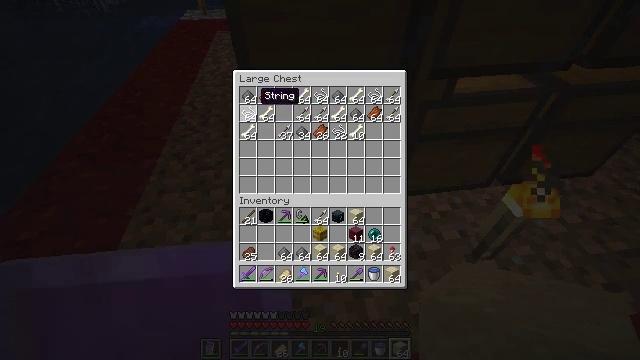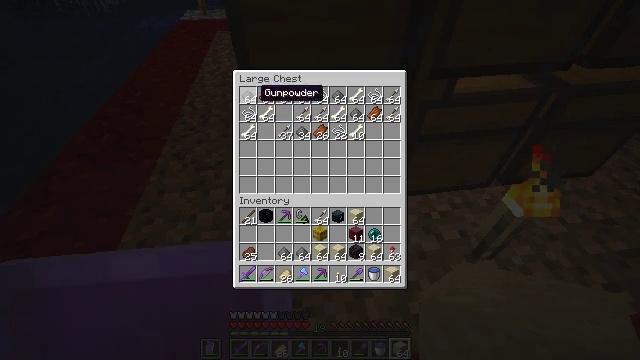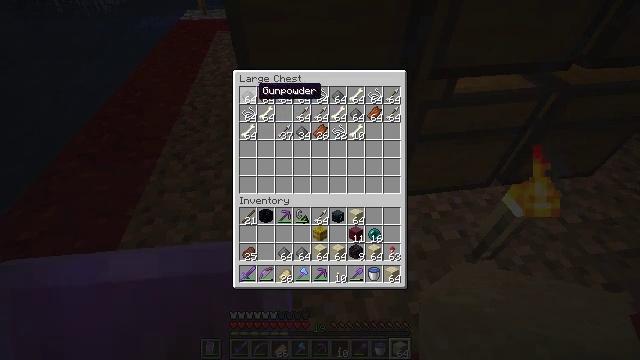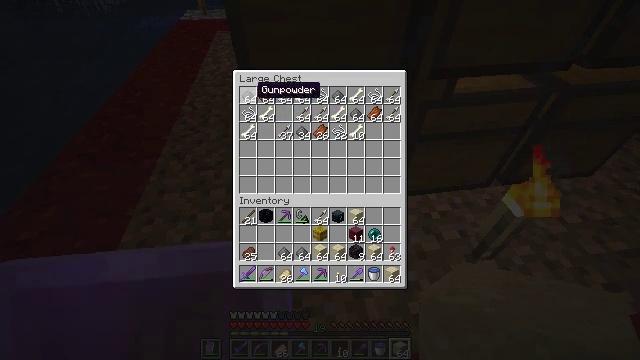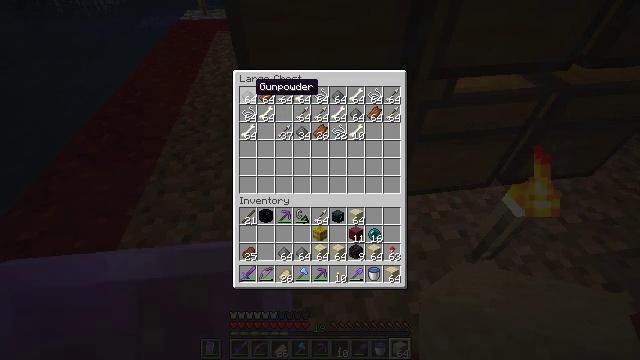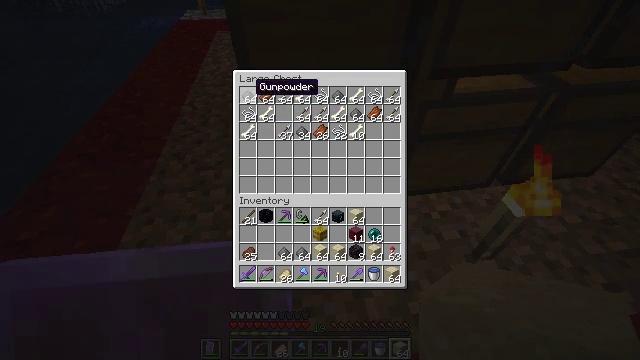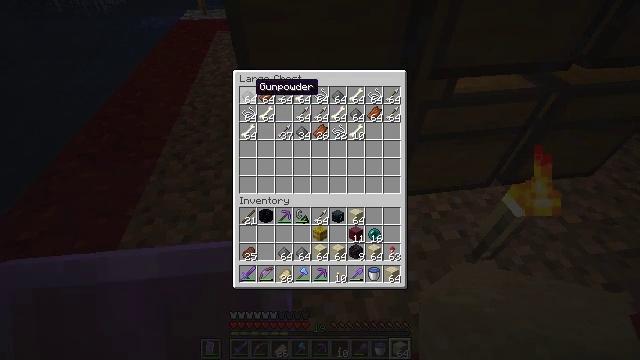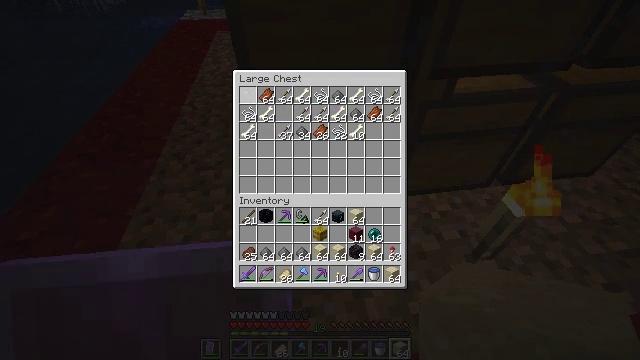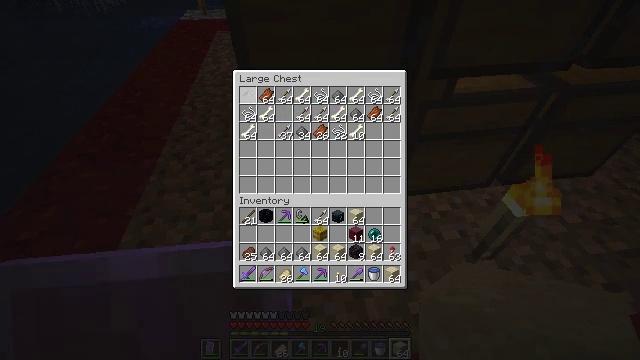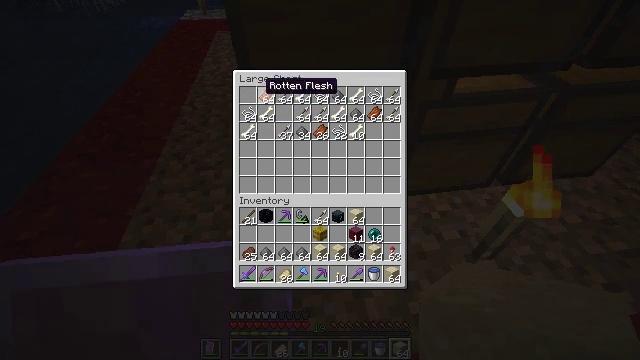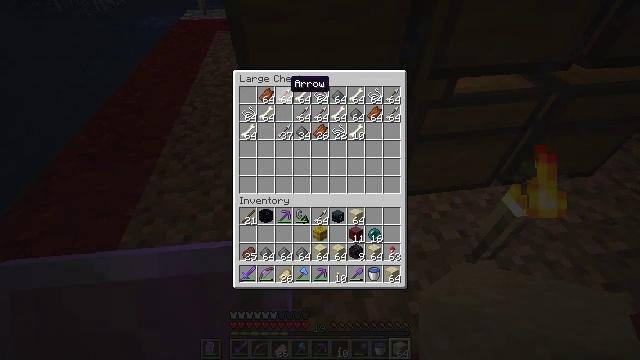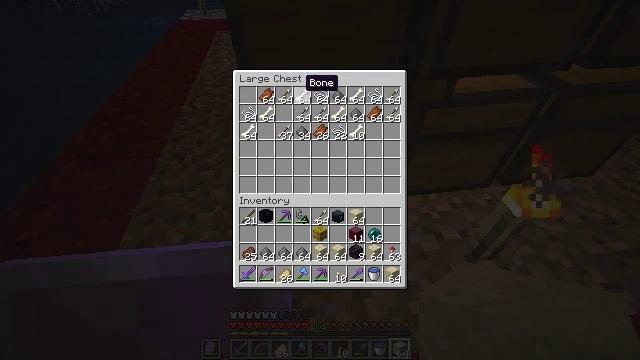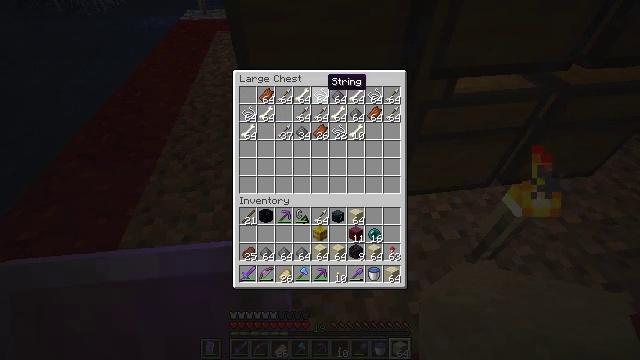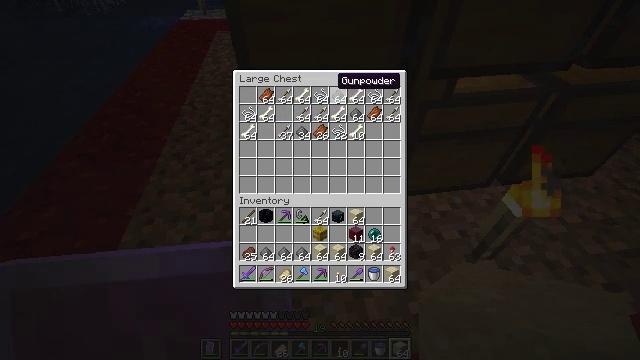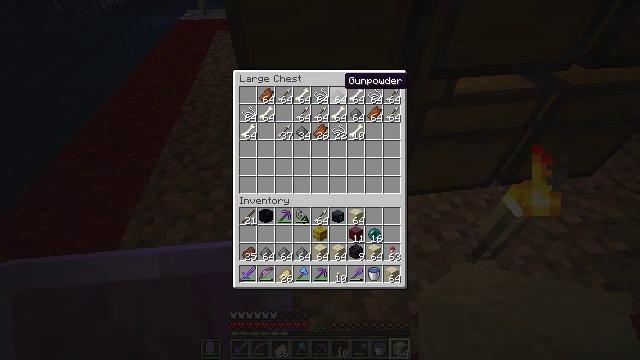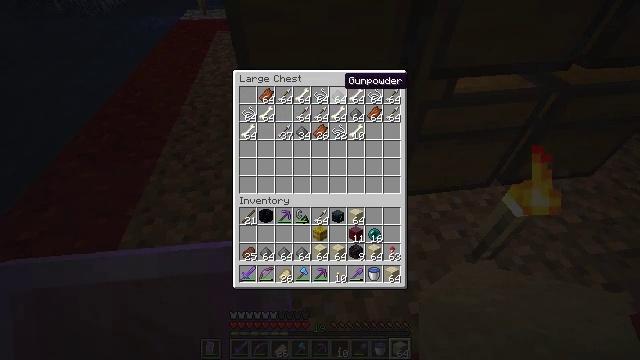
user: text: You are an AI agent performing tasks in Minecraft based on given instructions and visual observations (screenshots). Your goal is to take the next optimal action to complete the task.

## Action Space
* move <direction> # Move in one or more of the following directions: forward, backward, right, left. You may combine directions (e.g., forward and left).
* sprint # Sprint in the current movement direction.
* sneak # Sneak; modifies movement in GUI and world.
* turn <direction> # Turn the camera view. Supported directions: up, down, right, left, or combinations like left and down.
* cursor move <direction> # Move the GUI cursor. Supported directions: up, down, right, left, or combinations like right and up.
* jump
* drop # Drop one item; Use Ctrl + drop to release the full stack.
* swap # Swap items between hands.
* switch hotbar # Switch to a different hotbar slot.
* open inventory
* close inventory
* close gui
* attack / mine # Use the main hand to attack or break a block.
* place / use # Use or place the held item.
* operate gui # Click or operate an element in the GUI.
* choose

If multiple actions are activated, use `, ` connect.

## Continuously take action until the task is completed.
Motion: motion action
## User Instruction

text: Use gunpowder and sand to craft TNT.
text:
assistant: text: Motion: sneak
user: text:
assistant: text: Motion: sneak
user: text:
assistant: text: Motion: sneak
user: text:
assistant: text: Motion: sneak
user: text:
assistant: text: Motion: sneak
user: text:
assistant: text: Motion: sneak
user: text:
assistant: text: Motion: sneak, attack / mine
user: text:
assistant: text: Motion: sneak, attack / mine
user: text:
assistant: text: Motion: sneak, turn right, attack / mine
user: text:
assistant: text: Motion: sneak, turn right
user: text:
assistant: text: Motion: sneak, turn right
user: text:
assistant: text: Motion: sneak, turn right
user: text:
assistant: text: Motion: sneak, turn right
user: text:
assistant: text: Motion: sneak, turn right
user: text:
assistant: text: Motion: sneak
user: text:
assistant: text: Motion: sneak
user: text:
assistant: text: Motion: sneak
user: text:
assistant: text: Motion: sneak
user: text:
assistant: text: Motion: sneak
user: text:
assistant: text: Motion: sneak
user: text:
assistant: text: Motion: sneak
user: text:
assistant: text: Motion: sneak
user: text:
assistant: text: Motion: sneak, attack / mine
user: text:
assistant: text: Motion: sneak, attack / mine
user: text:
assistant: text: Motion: sneak, attack / mine
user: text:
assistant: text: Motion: sneak, attack / mine
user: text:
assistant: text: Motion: sneak
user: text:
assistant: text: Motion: sneak
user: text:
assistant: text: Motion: sneak
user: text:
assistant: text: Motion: sneak